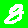
Digit: 8